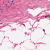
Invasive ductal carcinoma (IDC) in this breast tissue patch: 0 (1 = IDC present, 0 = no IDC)